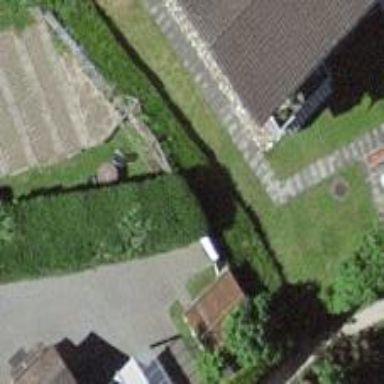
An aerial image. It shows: Hedge barrier.